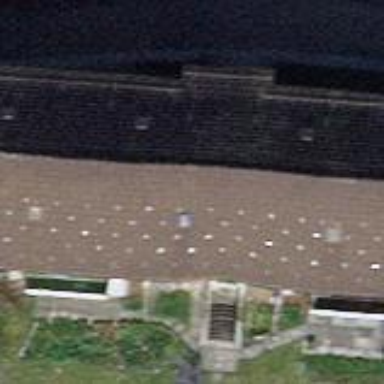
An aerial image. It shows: Building with tiled roof.